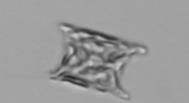
Label: Eucampia